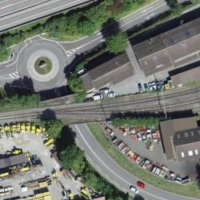
EUNIS habitat code: 57
Species observed at this site:
Stauroderus scalaris